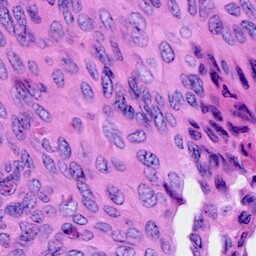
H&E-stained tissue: Cervix